Interaction volume radius: 5 \u00c5
Interaction volume height: 15 \u00c5
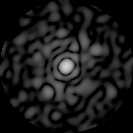
Disorder parameter: 0.8512